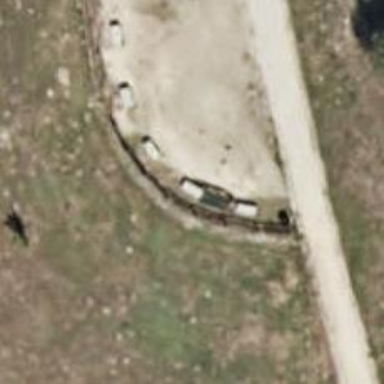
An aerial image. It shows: Bench.